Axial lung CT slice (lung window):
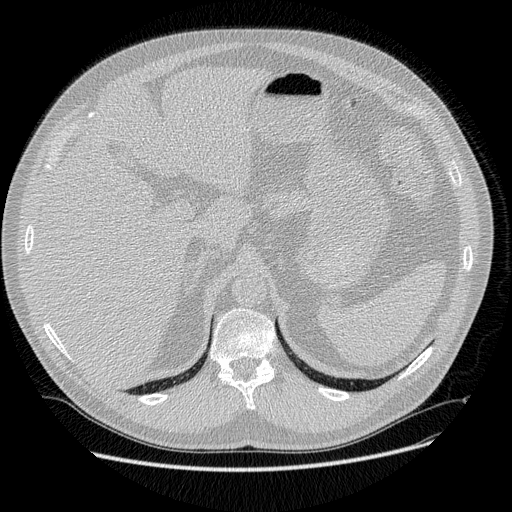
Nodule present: no